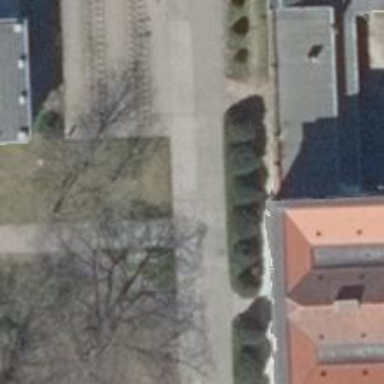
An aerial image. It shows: Bicycle repair station is available.